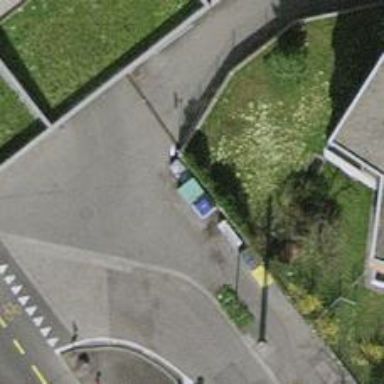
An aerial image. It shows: Recycling container in the area designated for recycling.